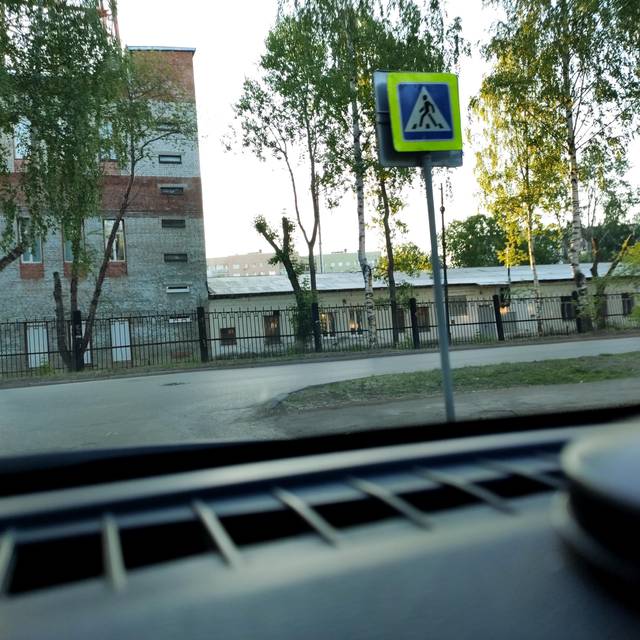
Region: Russia
Coordinates: 58.013, 56.291